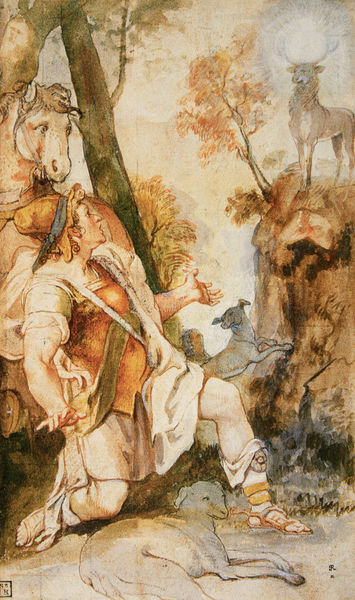
Titel: Vision des Heiligen Eustachius
Künstler: Taddeo Zuccari
Standort: New York
Institution: The Metropolitan Museum of Art
Schlagwörter: baum, gemälde, himmel, mann, weiß, gelb, landschaft, äste, braun, frau, grau, hut, orange, zeichnung, hund, tiere, arme, mensch, hände, natur, zweige, gewand, locken, wald, pferd, pferde, beine, füße, abhang, fels, rind, beige, blue, conflict, hat, king, oil, red, religious, soldier, white, dick, female, gold, gray, green, grey, hair, lady, nose, painting, portrait, robe, woman, yellow, picture, brown, sandalen, knie, lamm, schaf, schrecken, rüstung, römer, sandale, hand, hirsch, jäger, reh, classical, cliff, horses, man, mythology, rock, skin, tree, head, hill, house, mountain, nature, water, sun, trees, boy, feet, sash, autumn, forest, grass, light, drawing, sammler, schafe, ochse, hirten, animals, dog, dogs, saint, roots, fall, twisted, hubertus, ledge, outside, ravine, arms, leaves, pastoral, ink, watercolor, watercolour, nineteenth century, signature, foot, shine, shiny, shoes, animal, deer, bush, cow, farm, gras, horse, sandals, sandal, figure, pale, hirt, kuh, lying, buck, canvas, colour, goat, paint, ram, sheep, jump, lamb, magic, bible, kneeling, pan, shepherd, standing, pet, sacred, scared, rom, hubert, knee, vision, fear, bild, woods, halo, countryside, hound, fawn, horseman, holy, blood, sacrifice, european, kneel, hunter, knees, fat, glow, wildlife, hemd, soft, rein, hunting, sex, hunde, hourse, hunt, hounds, hart, roccoco, miracle, tunic, eighteenth century, actaeon, pets, laying, calf, elk, antlers, guy, lanmb, surprise, stag, celestial, acrilyc, satchel, crack, explorer, in, had, autom, caucasian, acteon, hunting dog, hunger, torsion, sandle, lamnb, fat arms, sudden, femail, shock, outcropping, bambi, baun, ands, hünde, surprse